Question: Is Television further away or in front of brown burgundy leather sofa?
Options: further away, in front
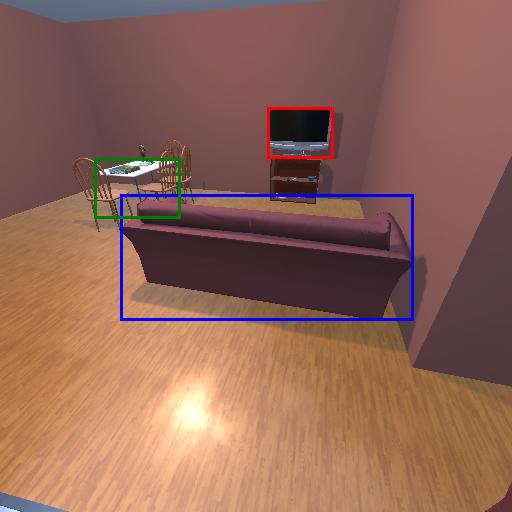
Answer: further away